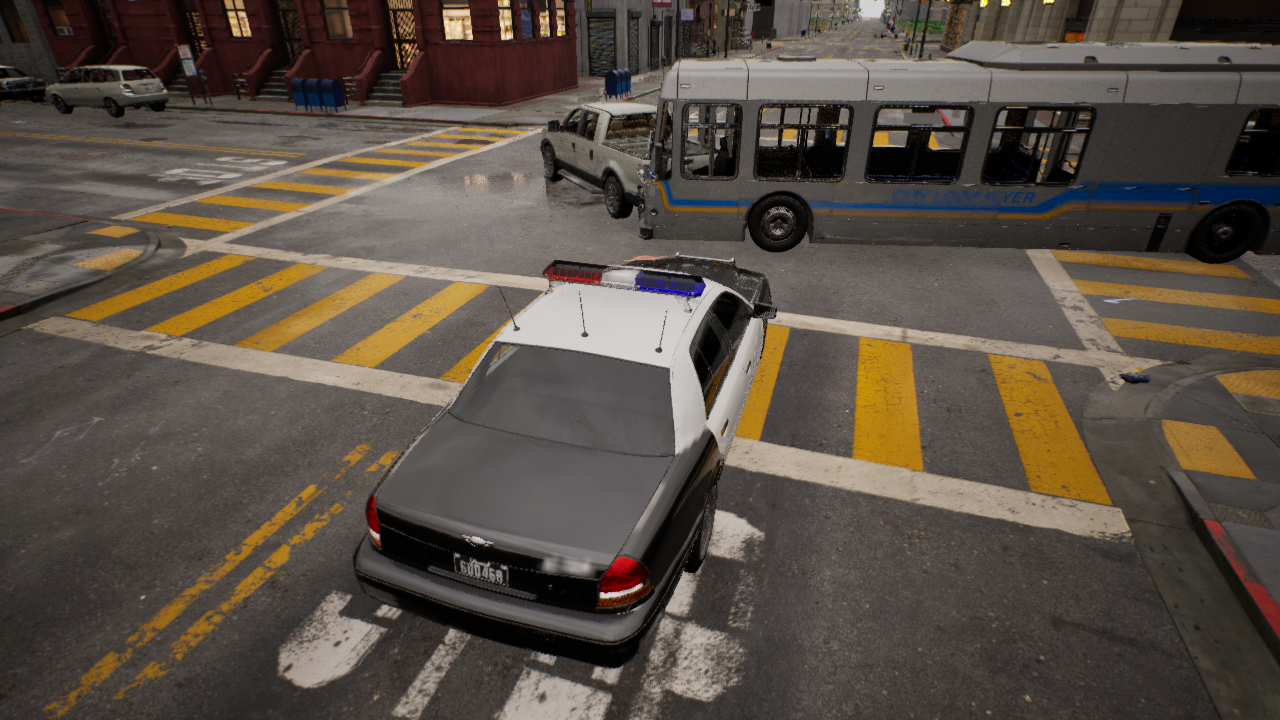
Venue: residential
Lighting: golden hour
Vehicle rig: sedan